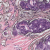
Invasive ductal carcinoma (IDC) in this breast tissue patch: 0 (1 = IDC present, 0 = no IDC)